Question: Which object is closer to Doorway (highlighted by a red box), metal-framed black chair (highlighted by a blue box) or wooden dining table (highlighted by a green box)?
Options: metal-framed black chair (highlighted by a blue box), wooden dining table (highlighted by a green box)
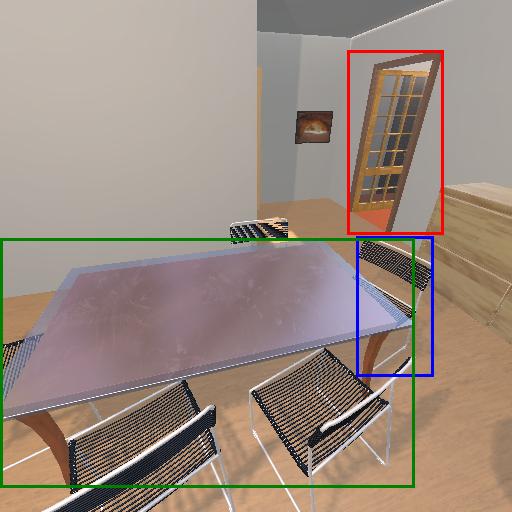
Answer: metal-framed black chair (highlighted by a blue box)